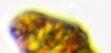
Label: Akashiwo